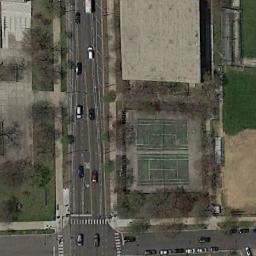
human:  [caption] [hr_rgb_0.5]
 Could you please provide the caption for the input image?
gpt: Next to the tennis court next to the building are roads and sparse trees .

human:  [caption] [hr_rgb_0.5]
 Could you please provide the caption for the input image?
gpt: There are several cars on the road beside the tennis courts .

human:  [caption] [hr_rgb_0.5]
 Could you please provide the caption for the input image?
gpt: The tennis court was shadowed by streetlights .

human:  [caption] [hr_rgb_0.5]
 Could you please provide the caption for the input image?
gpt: The tennis court is on the grass next to some trees and roads .

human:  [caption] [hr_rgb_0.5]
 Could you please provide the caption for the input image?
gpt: There are some brown trees around the tennis court .